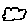
Label: cloud